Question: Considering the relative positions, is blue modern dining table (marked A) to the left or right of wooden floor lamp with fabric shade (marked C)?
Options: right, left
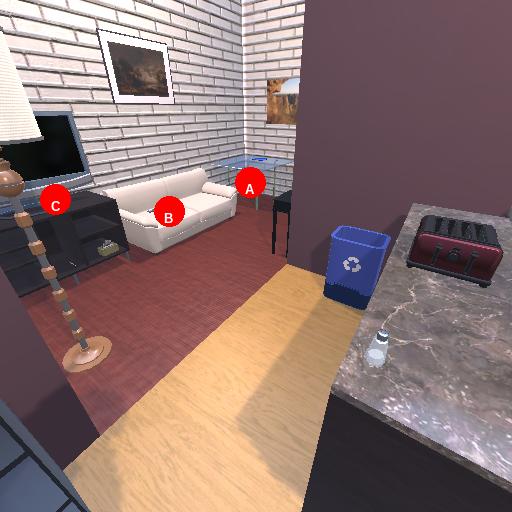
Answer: right